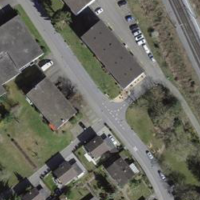
EUNIS habitat code: 54
Species observed at this site:
Chelidonium majus